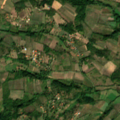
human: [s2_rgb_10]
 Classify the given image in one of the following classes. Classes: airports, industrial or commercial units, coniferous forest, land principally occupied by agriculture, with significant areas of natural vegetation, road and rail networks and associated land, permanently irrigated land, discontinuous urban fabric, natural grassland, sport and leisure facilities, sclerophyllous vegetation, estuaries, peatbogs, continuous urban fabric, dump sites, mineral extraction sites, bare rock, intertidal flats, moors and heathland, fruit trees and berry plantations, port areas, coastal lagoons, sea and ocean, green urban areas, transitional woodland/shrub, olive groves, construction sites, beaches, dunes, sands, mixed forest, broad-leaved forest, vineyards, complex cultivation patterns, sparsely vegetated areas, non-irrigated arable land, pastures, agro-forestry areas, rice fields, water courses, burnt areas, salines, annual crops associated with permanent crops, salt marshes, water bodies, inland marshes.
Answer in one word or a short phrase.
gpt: complex cultivation patterns, land principally occupied by agriculture, with significant areas of natural vegetation, broad-leaved forest